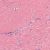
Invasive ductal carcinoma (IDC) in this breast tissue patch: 0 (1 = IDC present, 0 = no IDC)